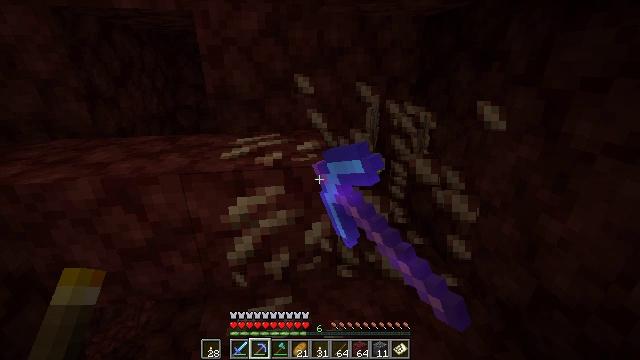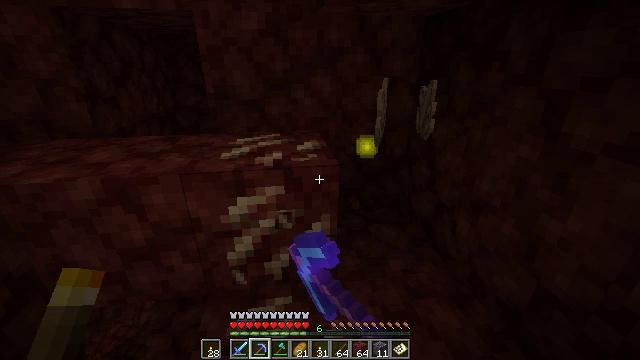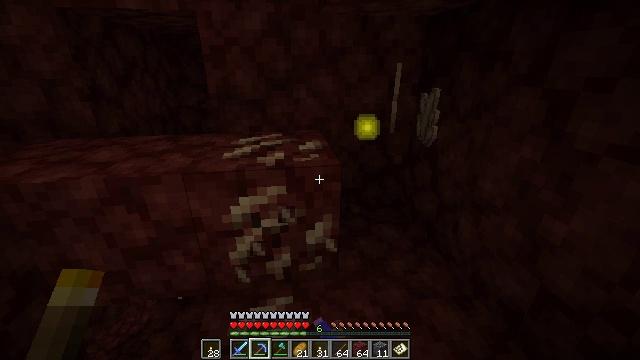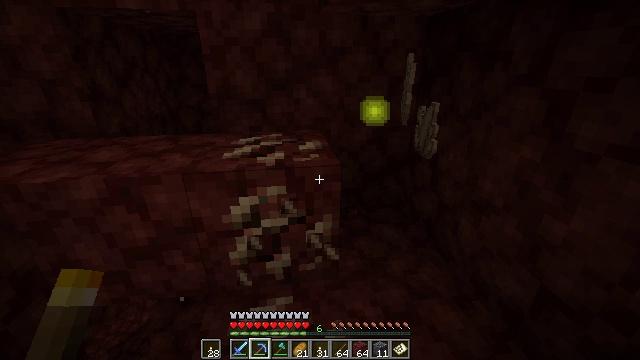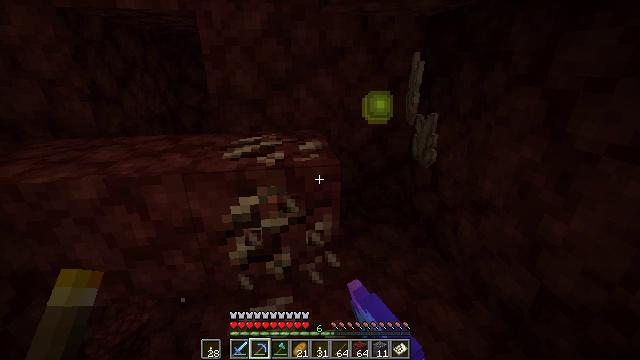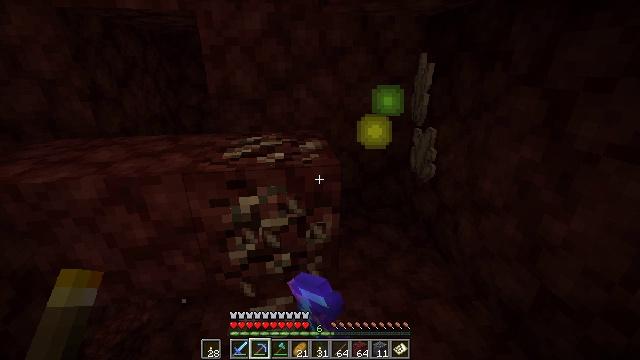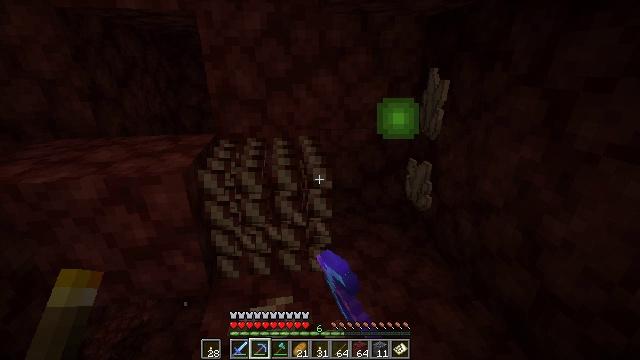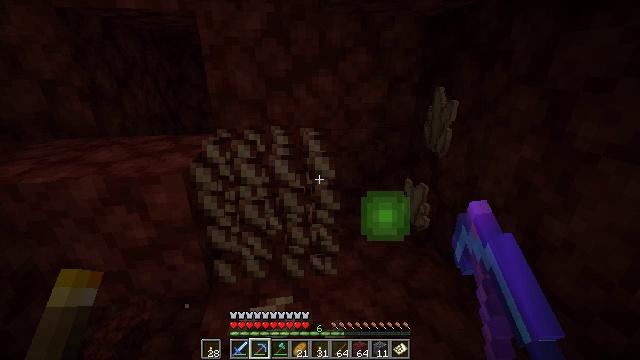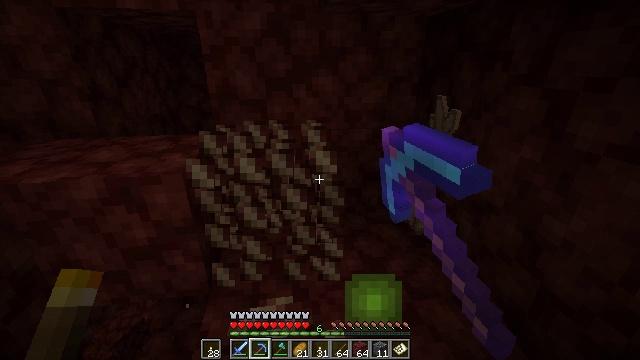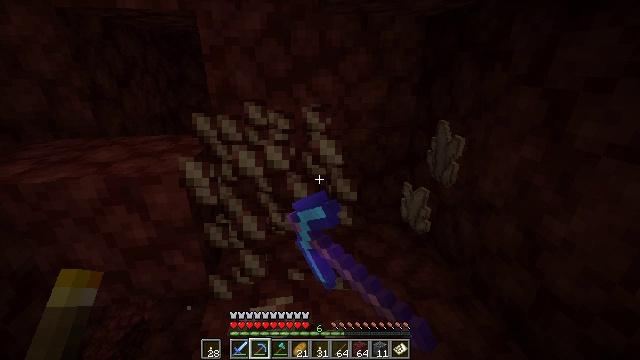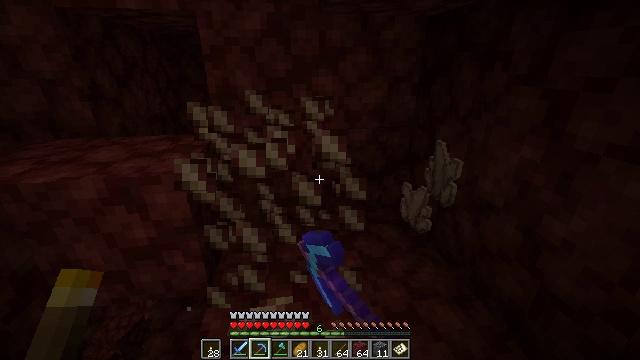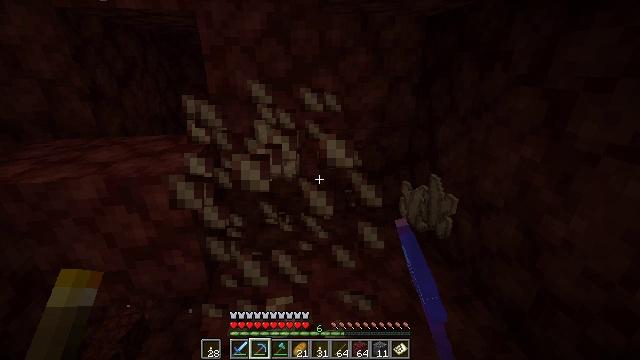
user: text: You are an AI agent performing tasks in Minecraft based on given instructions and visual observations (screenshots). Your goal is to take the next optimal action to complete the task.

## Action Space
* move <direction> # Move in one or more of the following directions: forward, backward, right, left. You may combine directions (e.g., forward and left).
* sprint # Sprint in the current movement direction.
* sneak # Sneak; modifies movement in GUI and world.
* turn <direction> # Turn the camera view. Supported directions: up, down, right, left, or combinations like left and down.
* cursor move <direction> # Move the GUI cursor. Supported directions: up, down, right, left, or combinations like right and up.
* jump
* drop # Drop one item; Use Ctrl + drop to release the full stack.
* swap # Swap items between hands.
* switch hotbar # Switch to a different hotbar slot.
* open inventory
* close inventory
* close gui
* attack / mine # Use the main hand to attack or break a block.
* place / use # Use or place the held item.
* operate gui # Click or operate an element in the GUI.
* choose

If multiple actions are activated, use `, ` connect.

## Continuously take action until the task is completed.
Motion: motion action
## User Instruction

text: Dig up the nether quartz ore.
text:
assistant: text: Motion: attack / mine
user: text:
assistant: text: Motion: attack / mine
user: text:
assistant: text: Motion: attack / mine
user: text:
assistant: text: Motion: attack / mine
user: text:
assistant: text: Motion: attack / mine
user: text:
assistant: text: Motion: attack / mine
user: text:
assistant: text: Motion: attack / mine
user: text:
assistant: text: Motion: attack / mine
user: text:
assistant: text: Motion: attack / mine
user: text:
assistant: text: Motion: attack / mine
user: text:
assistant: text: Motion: attack / mine
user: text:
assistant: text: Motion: attack / mine